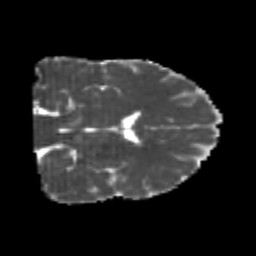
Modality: MD
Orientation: coronal
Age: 23
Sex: male
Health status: healthy
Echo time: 0.074 s